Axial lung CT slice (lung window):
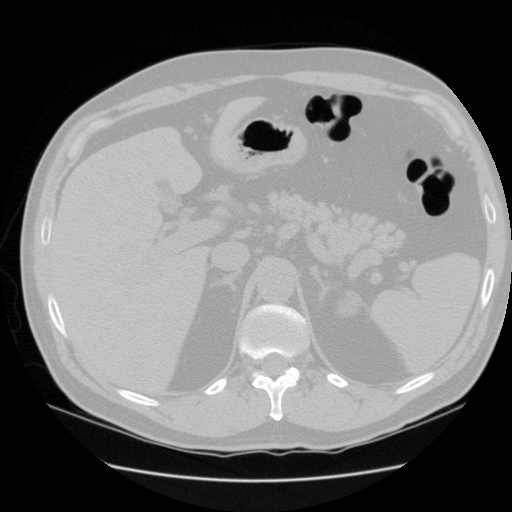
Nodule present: no